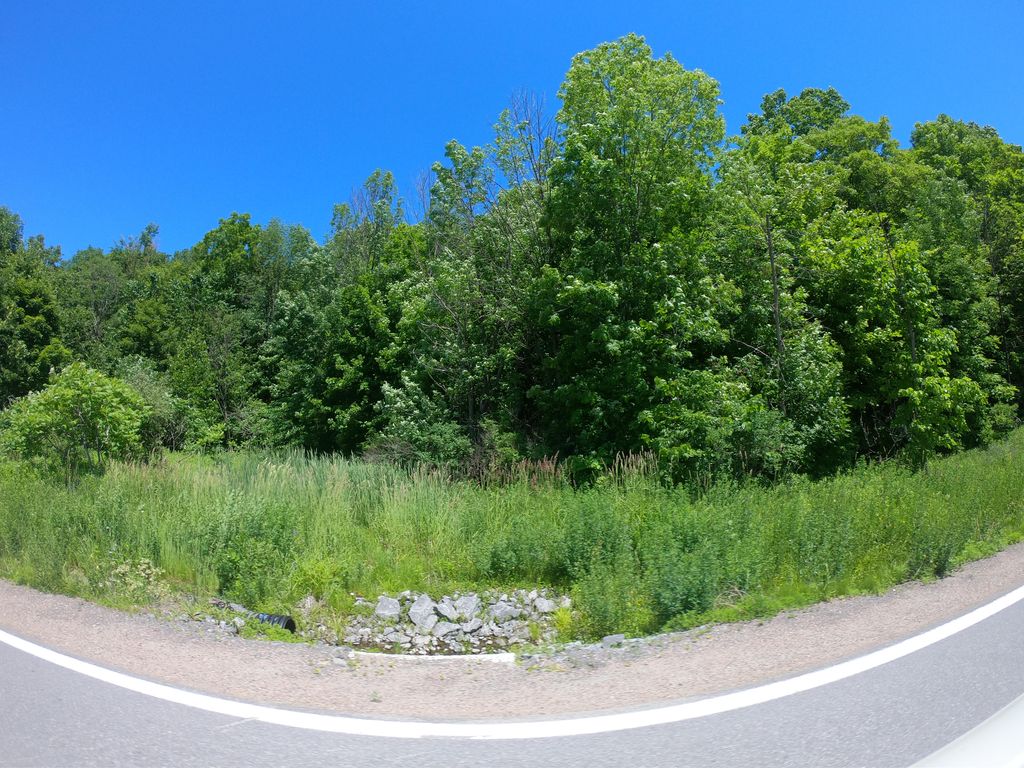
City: ottawa-gatineau